Question: I have a listview in Android which is dynamically loaded. The list view holds an image and on it is shows the description of the image which should ideally take up 20% of the images' height. How do I check if my textview which is on top of the image view in my list is taking a max height of 20% of the image?

As you can see from the screenshot, "Harvey's - -check in for a chance to win a free burger
Picker, ON" is fitting in the textview in 2 lines, sometimes if my android device is small it exceeds the background (black colored) view and looks bad. I need to stop that so I decided I must truncate the string if it overflows on my textview.
How do I truncate the strings on the textview so that once that 20% of the imageview height has been reached the image description ends with "..."
The xml I have at the moment is given below. Note that com.parse.myPackage.AspectRatioImageView is just a custom view for an imageview
'''
<RelativeLayout xmlns:android="http://schemas.android.com/apk/res/android"
android:layout_width="fill_parent"
android:layout_height="fill_parent"
android:background="#FFFFFFFF" >
<com.parse.myPackage.AspectRatioImageView
android:id="@+id/campaignImageLabel"
android:layout_width="fill_parent"
android:layout_height="wrap_content"
android:adjustViewBounds="true"
android:scaleType="fitXY"
android:src="@drawable/blank" />
<FrameLayout
android:id="@+id/frameLayout1"
android:layout_width="fill_parent"
android:layout_height="wrap_content"
android:layout_above="@+id/frameLayout2"
android:layout_alignParentLeft="true"
android:background="@color/fadedBlack">
<TextView
android:id="@+id/campaignNameLabel"
android:layout_width="wrap_content"
android:layout_height="wrap_content"
android:text="Loading..."
android:layout_marginLeft="10dp"
android:textColor="@color/white"
android:textAppearance="?android:attr/textAppearanceMedium"
android:textStyle="bold" />
</FrameLayout>
<FrameLayout
android:id="@+id/frameLayout2"
android:layout_width="fill_parent"
android:layout_height="wrap_content"
android:layout_alignBottom="@+id/campaignImageLabel"
android:layout_alignParentLeft="true"
android:background="@color/fadedBlack">
<TextView
android:id="@+id/campaignLocationLabel"
android:layout_width="wrap_content"
android:layout_height="wrap_content"
android:layout_marginLeft="10dp"
android:text="Location Loading..."
android:textColor="@color/white"
android:textAppearance="?android:attr/textAppearanceMedium"
android:textStyle="bold" />
</FrameLayout>
'''
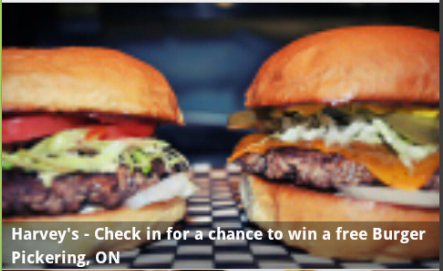
Answer: You can use :
'''
android:ellipsize="end"
android:maxLines="1"
'''
If 'android:maxLines="1"'does do your job then you can try 'Android:singleLine="true"'